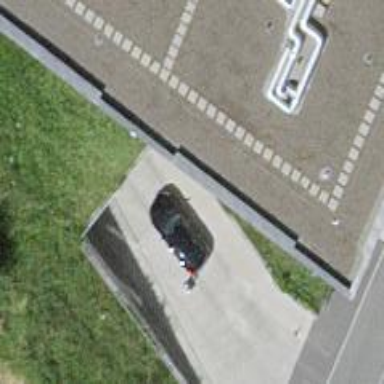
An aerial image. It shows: Parking entrance.